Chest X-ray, PA view. Patient: 55 years old, sex M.
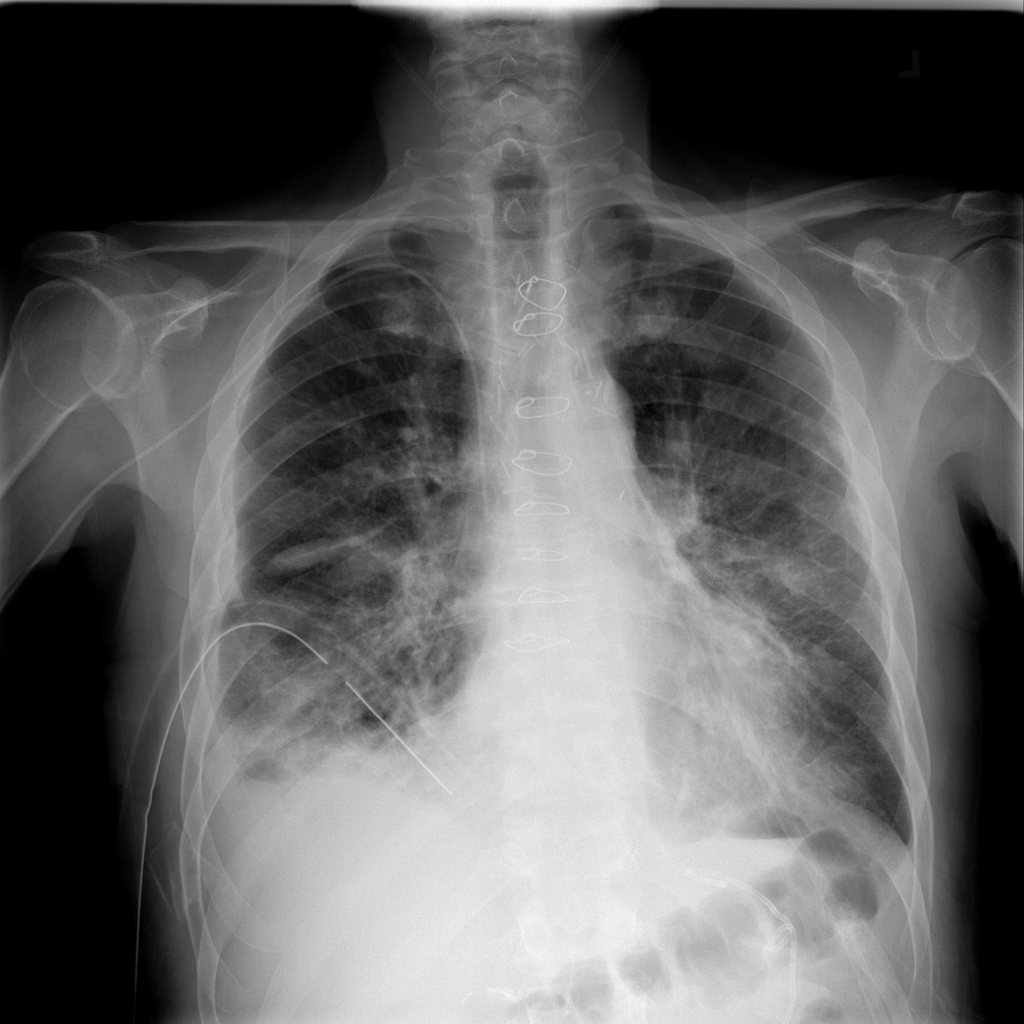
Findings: Effusion, Infiltration